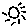
Label: sun